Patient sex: M
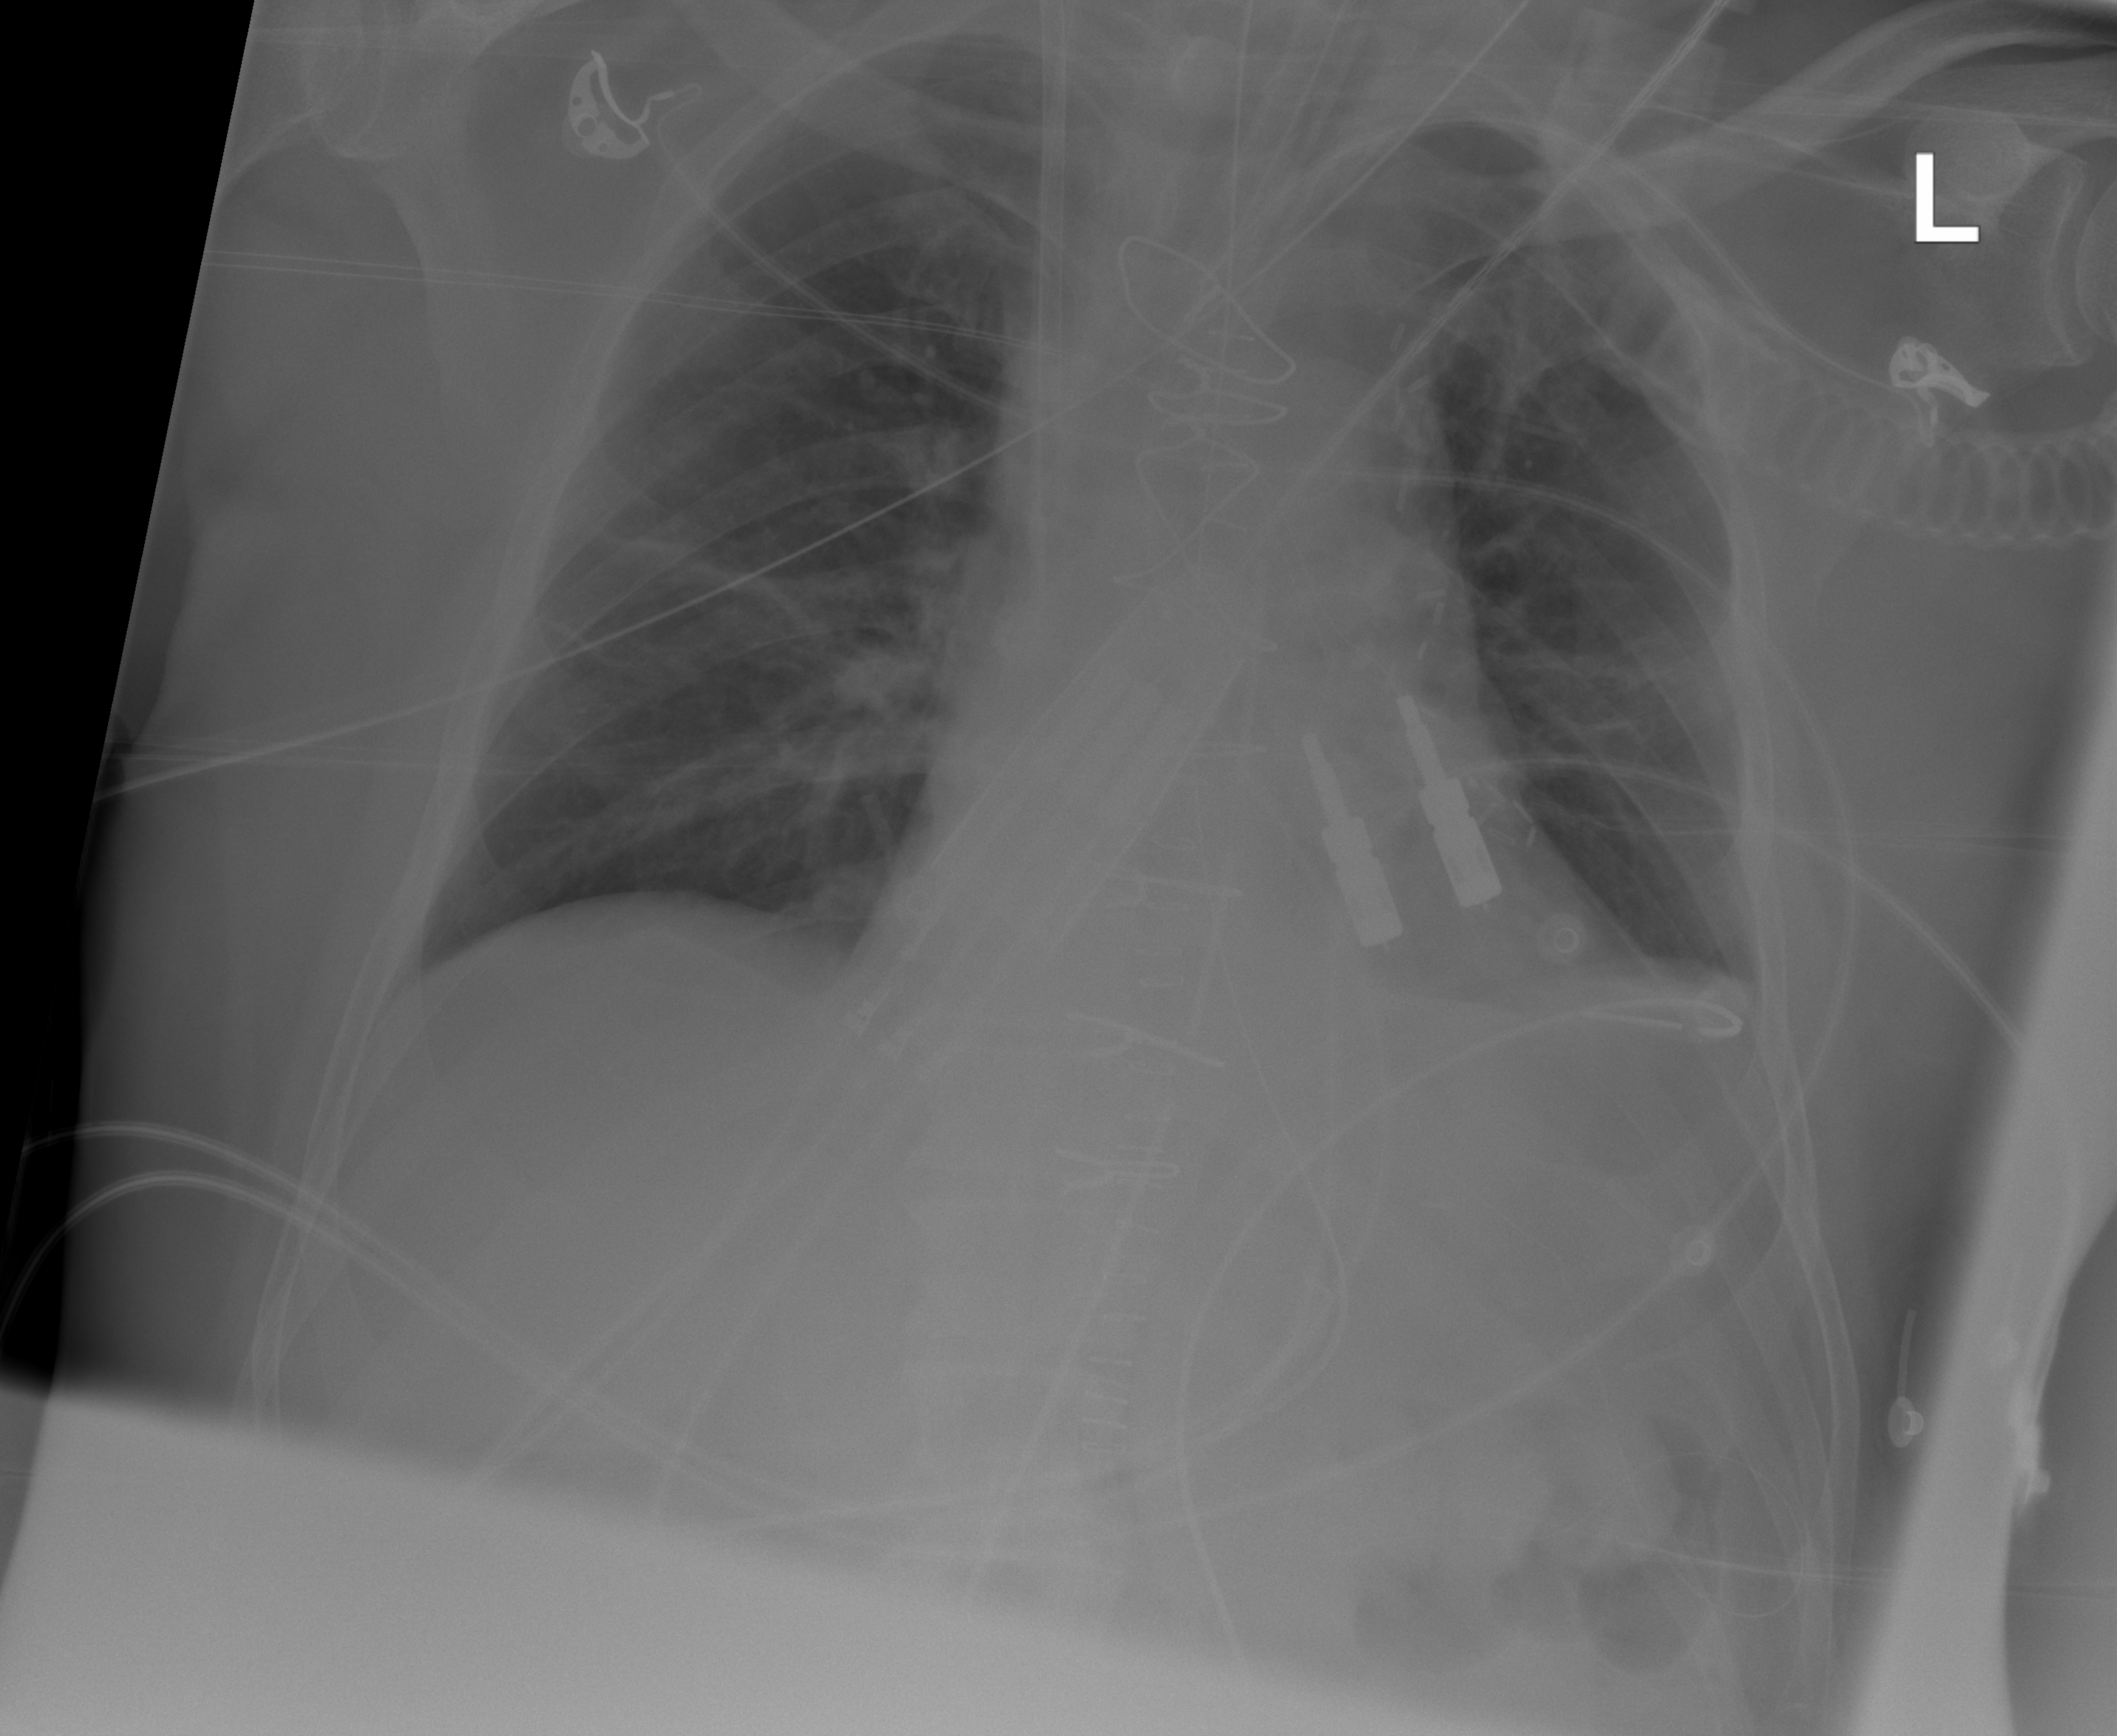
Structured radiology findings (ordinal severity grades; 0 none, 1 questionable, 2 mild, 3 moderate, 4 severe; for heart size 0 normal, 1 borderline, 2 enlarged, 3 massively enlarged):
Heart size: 1
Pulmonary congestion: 2
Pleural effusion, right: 0
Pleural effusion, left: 2
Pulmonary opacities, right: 0
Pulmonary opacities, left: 0
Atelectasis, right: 2
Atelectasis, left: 2